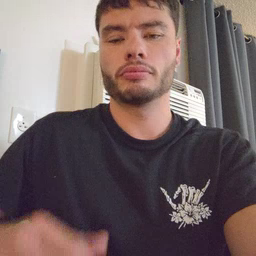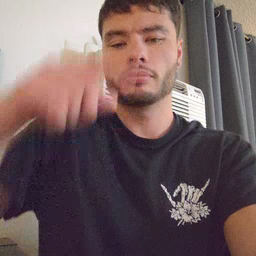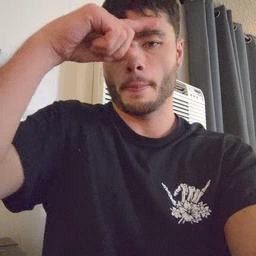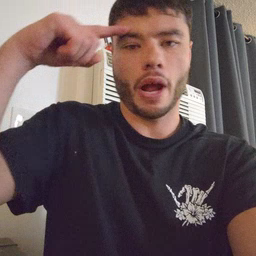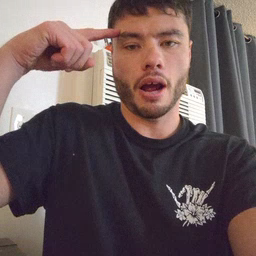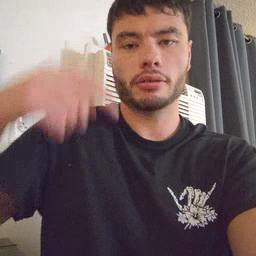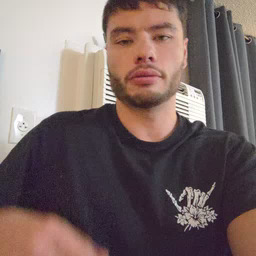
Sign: black